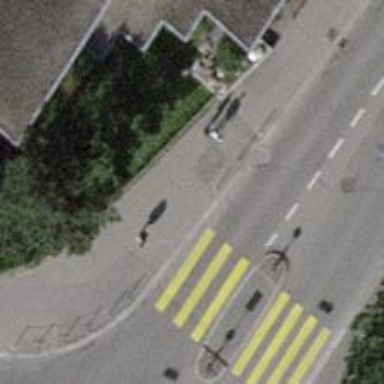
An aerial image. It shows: Kerb serving as barrier.